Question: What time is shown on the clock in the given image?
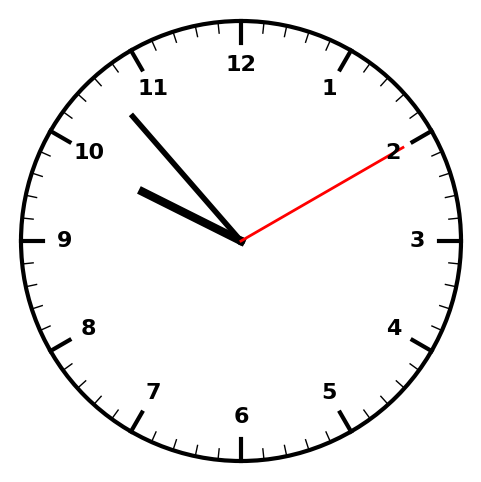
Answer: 09:53:10